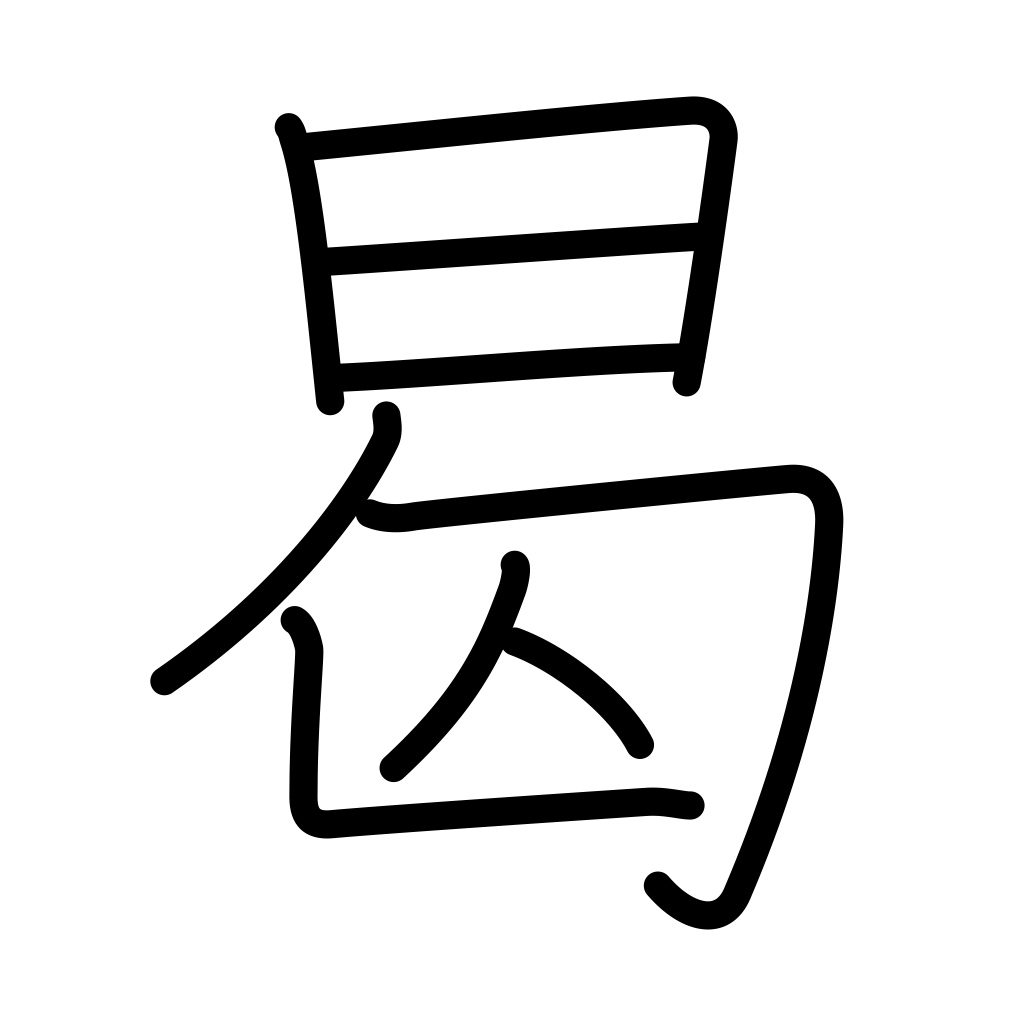
Meaning: why, how, when